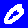
Digit: 0